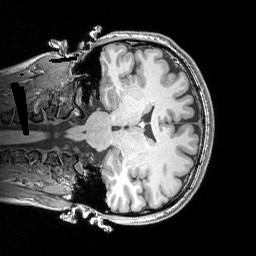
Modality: T1w
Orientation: coronal
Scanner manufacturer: siemens
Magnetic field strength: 3 T
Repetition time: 2.53 s
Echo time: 0.00326 s